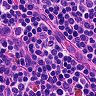
Metastatic tissue present: no